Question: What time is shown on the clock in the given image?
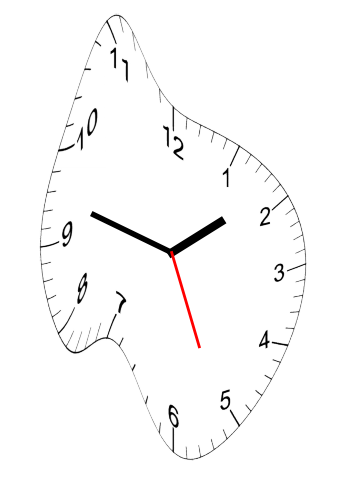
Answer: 01:47:26